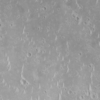
Label: not_dusty